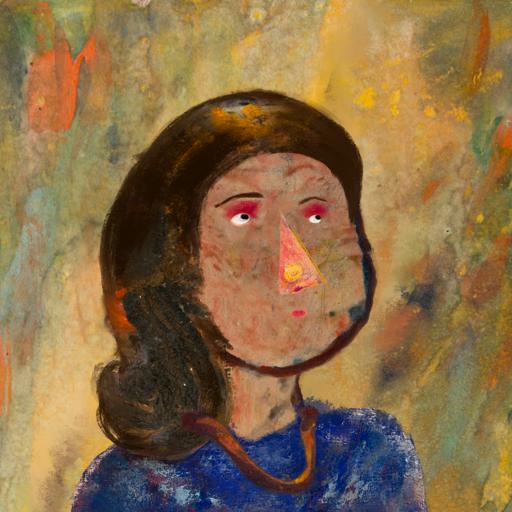
Background: Comrade, Head And Neck Side: Orphan, Face Side: Irani, Bust: Irani, Hair Side: Gypsy_Queen, Head Accessory: Blank, Second Necklace: Comrade, Necklace: Blank, Baby: Blank